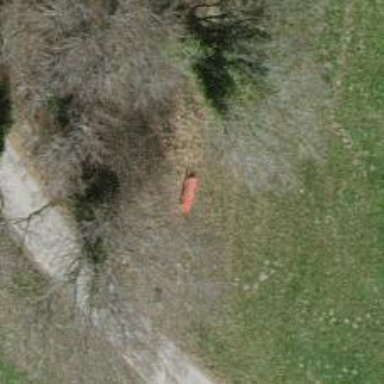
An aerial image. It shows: Bench.